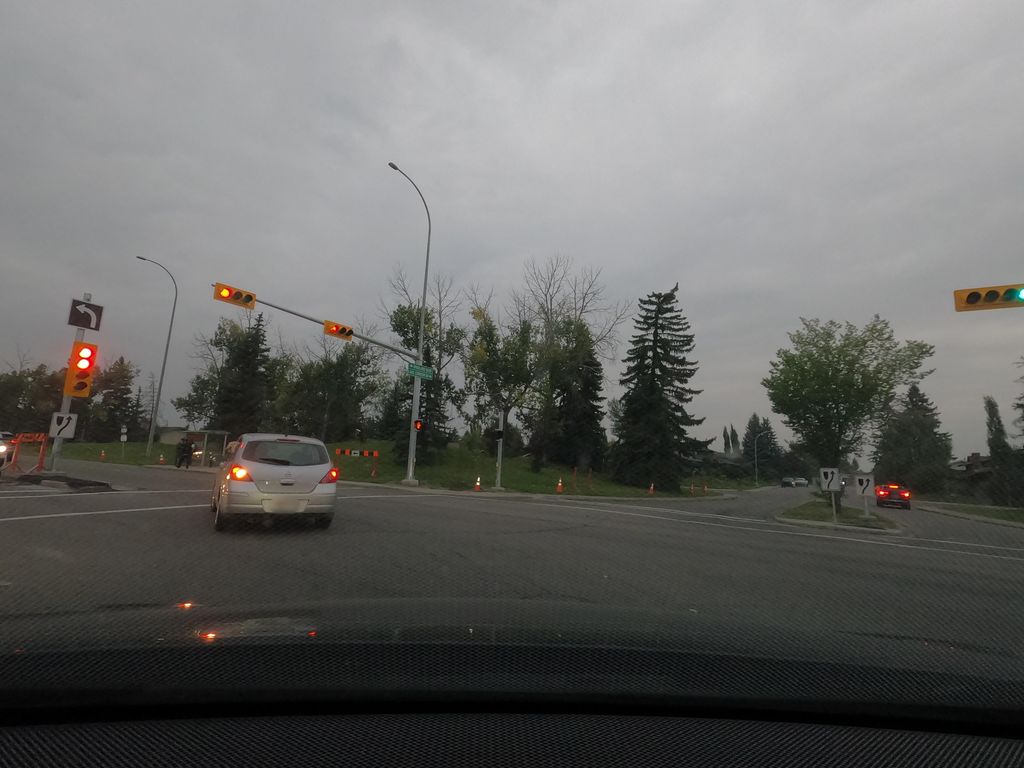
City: calgary